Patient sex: F
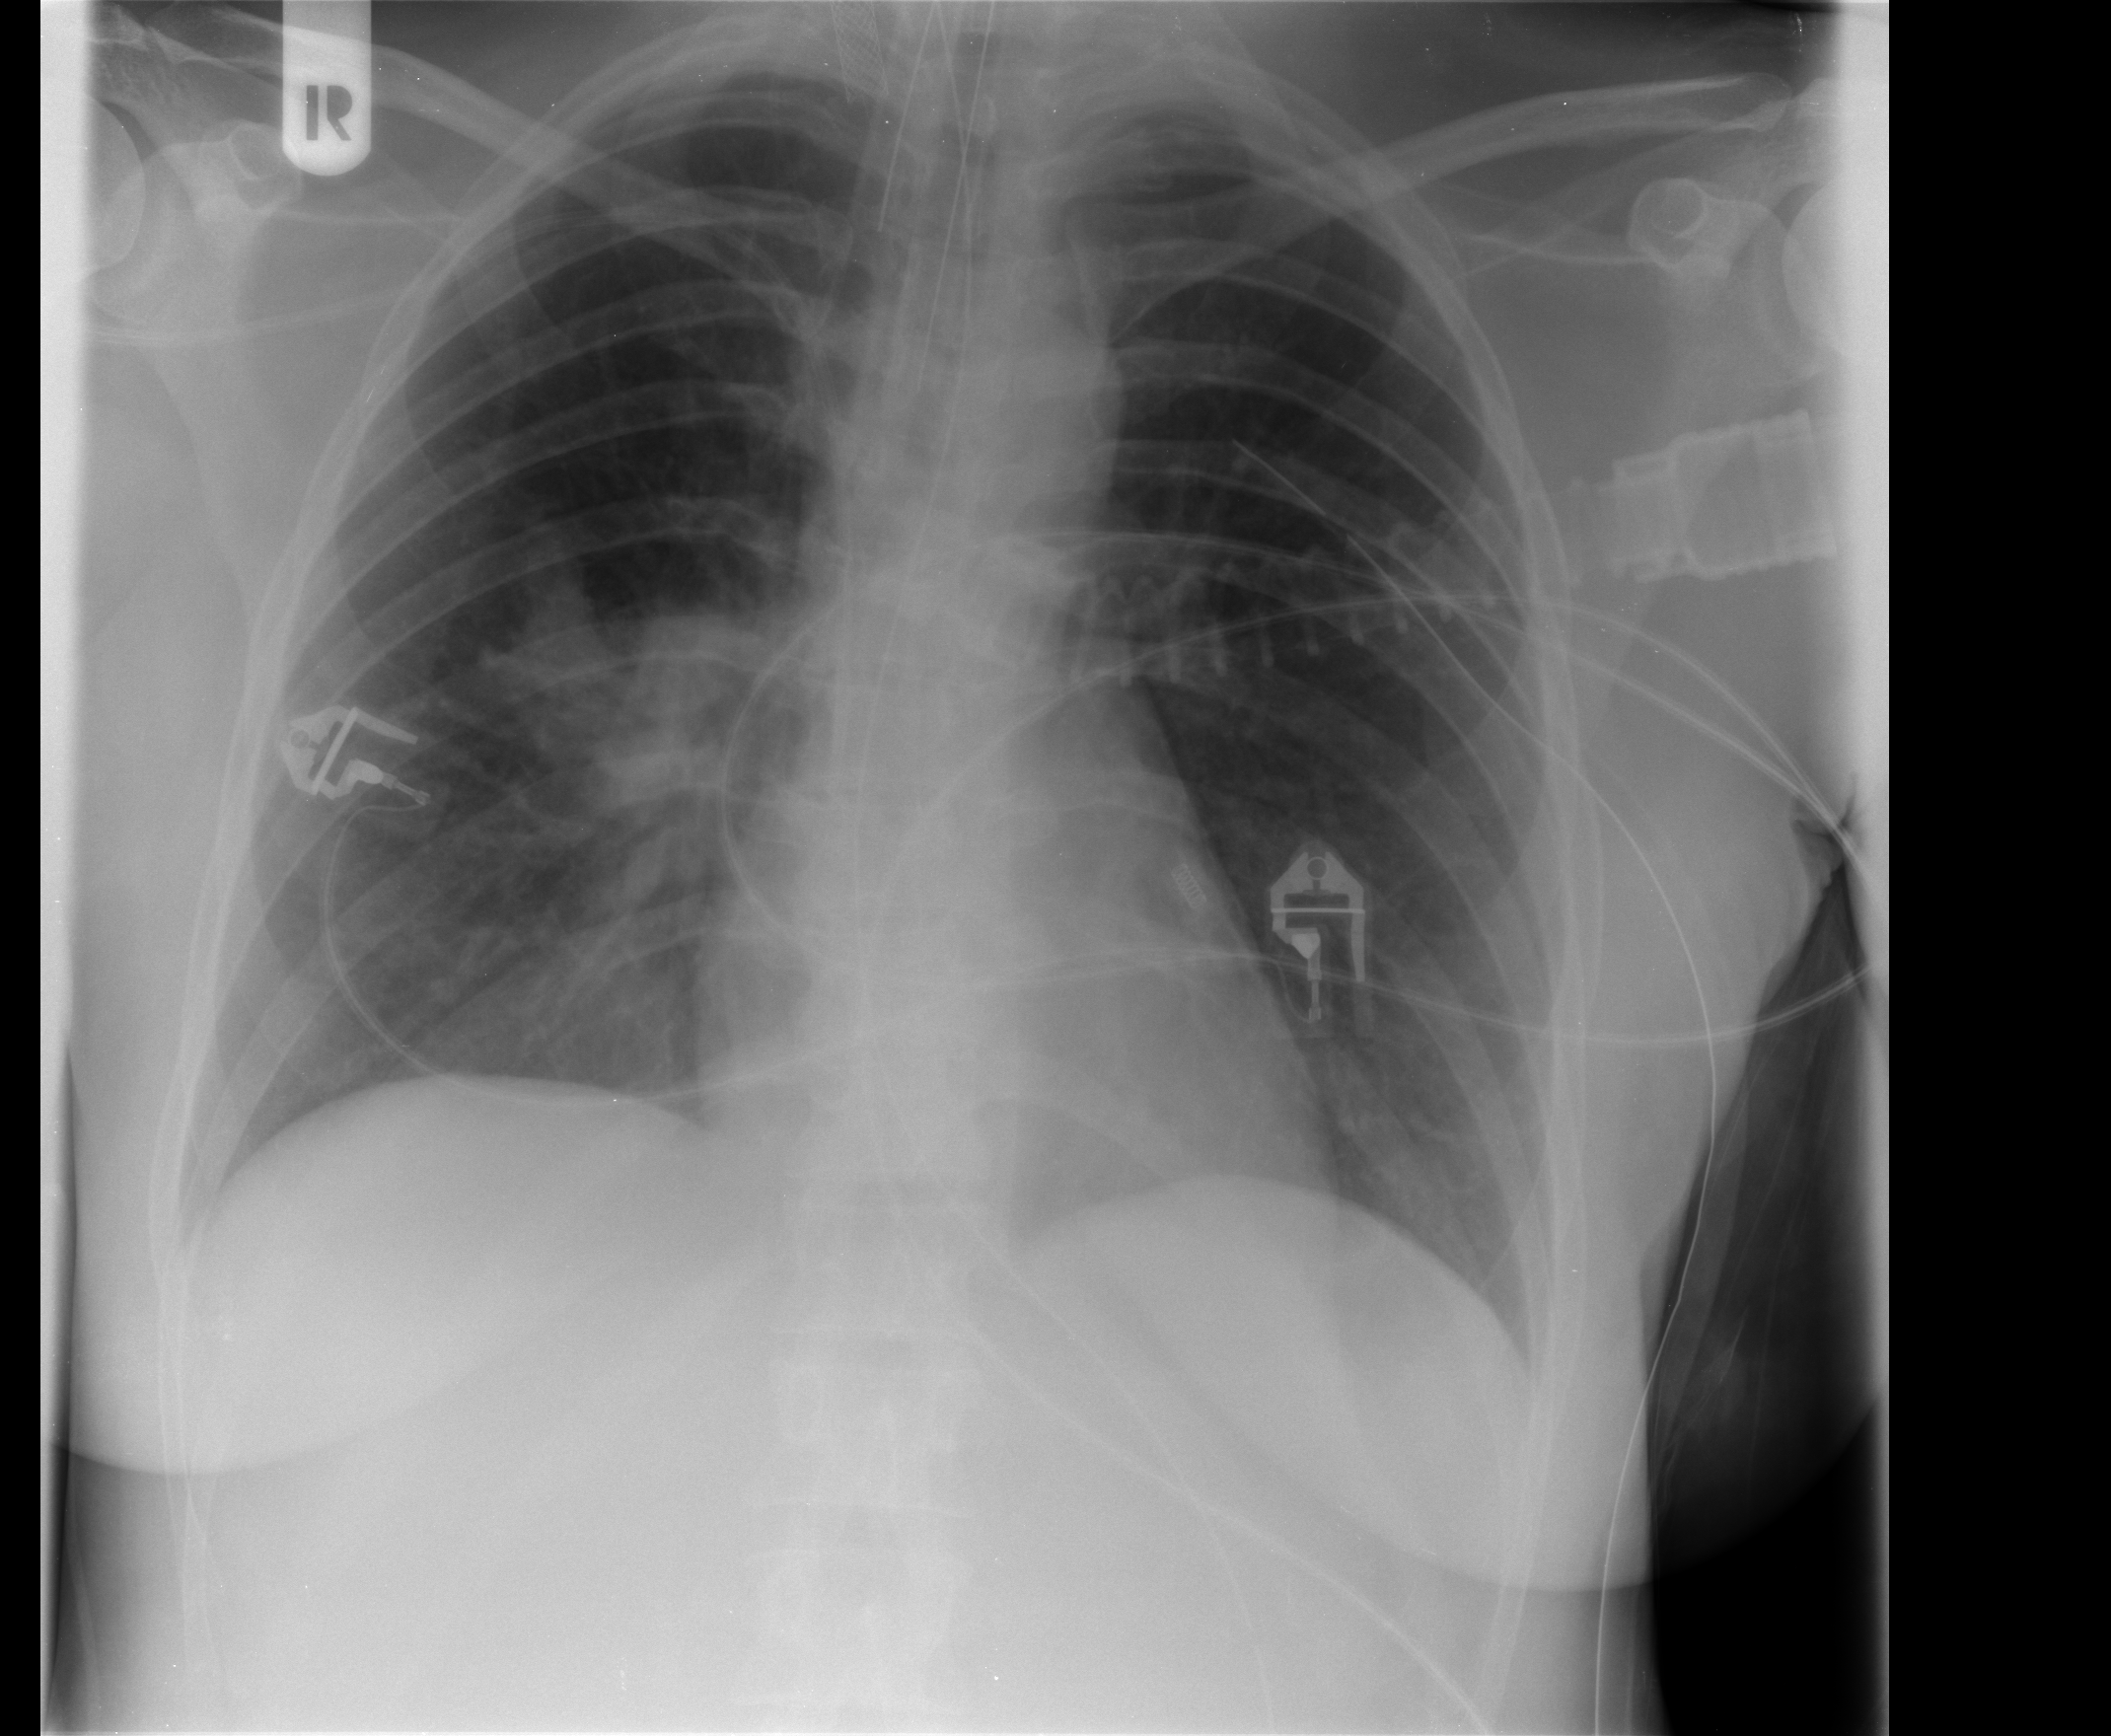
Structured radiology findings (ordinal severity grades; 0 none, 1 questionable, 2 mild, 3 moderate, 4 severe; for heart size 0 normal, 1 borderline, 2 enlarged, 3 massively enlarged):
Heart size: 0
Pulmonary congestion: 0
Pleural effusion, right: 0
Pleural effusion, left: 0
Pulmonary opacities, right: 2
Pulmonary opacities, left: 0
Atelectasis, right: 2
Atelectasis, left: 0